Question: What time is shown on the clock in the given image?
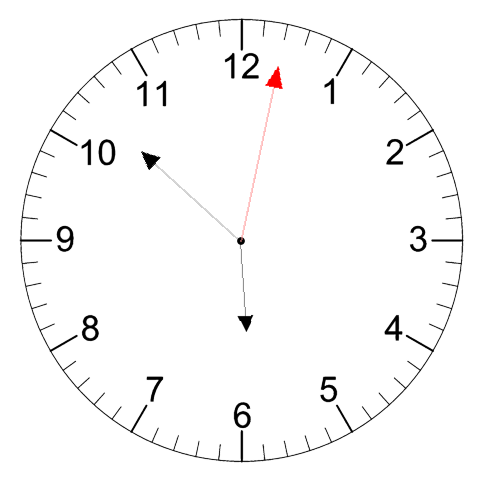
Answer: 05:52:02